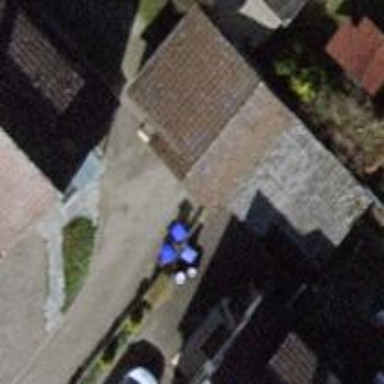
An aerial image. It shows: Garage building.